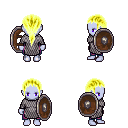
a pixel art fantasy rpg character, female body template, dark elf, purple skin, chain mail, magenta pants, gold ponytail hairstyle, shield, four views (front, back, left, right), 2x2 character sprite sheet, small pixel art, hard edges, no anti-aliasing